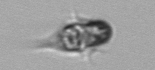
Label: Mesodinium